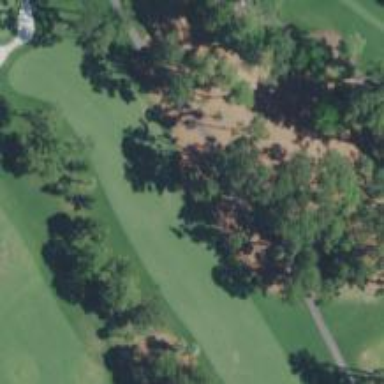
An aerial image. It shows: View of golf hole.